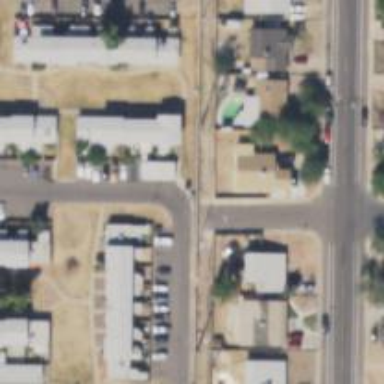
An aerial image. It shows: Alleyway designated as service road.